Interaction volume radius: 5 \u00c5
Interaction volume height: 40 \u00c5
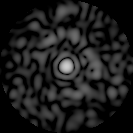
Disorder parameter: 0.8515